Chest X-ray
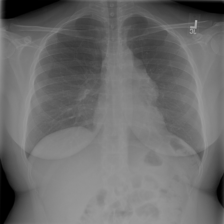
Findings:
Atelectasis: negative
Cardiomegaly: negative
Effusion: negative
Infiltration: negative
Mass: negative
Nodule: negative
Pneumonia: negative
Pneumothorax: negative
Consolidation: negative
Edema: negative
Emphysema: negative
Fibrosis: negative
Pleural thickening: negative
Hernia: negative